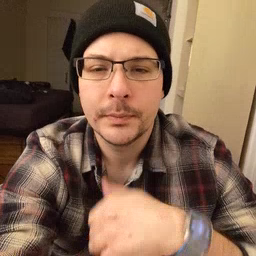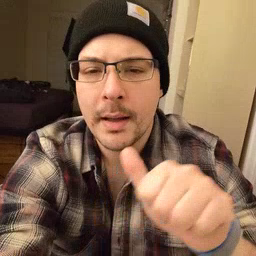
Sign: any